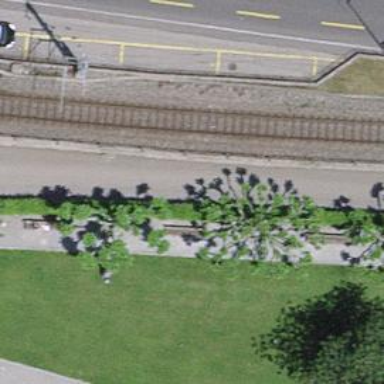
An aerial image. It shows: Brown bench.